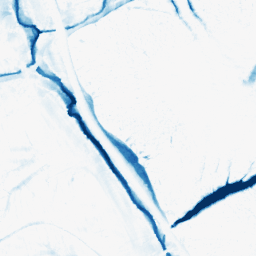
Category: morphological
Decomposition family: morphological_ellipse
Decomposition parameters: operation: closing
width: 20
height: 20
Upsampling method: sinc_blackman
Upsampling parameters: scale: 2
kernel_size: 8
Upsampling scale: 2